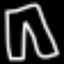
Label: pants